Field crop: tomato
Growth stage: 1
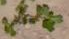
Species: portulaca